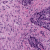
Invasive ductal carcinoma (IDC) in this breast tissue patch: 1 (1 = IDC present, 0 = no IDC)